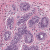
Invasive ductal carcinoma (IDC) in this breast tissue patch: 0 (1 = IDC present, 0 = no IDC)